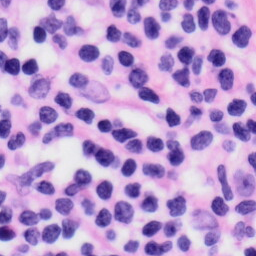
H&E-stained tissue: Skin